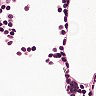
Metastatic tissue present: no